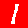
Digit: 1